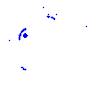
Particle: kaon